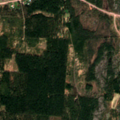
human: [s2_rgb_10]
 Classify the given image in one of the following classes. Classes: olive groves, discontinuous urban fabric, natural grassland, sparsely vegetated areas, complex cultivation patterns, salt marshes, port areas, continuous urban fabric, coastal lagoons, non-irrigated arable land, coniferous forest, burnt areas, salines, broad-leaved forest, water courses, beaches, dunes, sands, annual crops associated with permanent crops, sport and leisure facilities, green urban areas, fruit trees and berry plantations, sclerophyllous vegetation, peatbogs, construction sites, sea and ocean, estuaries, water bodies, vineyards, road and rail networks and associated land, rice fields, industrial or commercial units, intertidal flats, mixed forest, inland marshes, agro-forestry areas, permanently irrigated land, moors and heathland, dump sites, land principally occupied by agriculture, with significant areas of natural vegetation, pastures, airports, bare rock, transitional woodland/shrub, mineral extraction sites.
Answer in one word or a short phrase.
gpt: discontinuous urban fabric, coniferous forest, transitional woodland/shrub